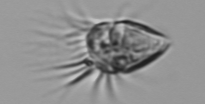
Label: Strombidium_morphotype1